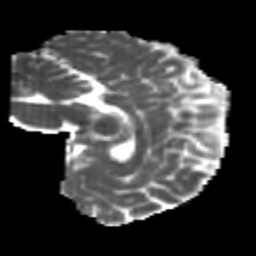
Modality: MD
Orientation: sagittal
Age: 25
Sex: female
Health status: healthy
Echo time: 0.074 s